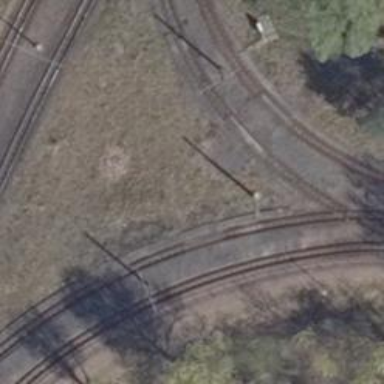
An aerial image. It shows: Tram railway.